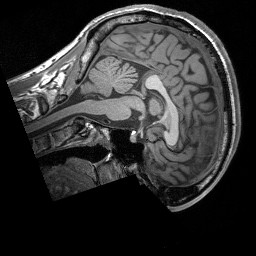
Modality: T1w
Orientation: sagittal
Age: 22
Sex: male
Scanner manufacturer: siemens
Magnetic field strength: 3 T
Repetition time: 1.9 s
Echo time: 0.00252 s